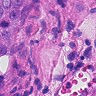
Metastatic tissue present: yes